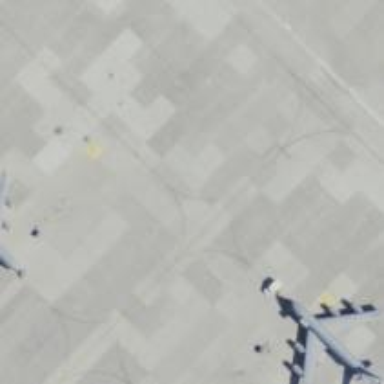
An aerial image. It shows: Image of taxiway at airport.